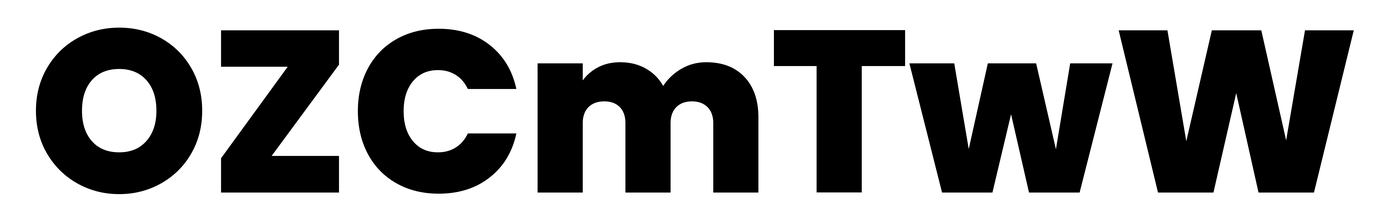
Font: Poppins-ExtraBold